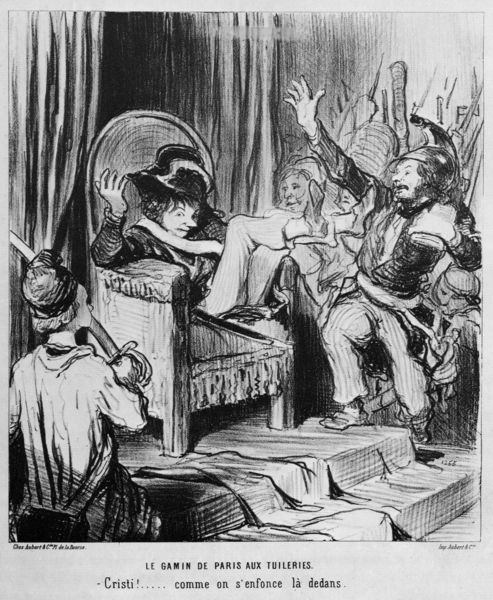
Titel: Le gamin de Paris aux Tuileries, Der Bursche von Paris in den Tuilerien
Künstler: Honoré Daumier
Standort: Paris
Institution: Privatsammlung
Schlagwörter: dunkel, fuß, gruppe, hand, mann, schatten, weiß, menschen, sitzen, finger, frankreich, frau, geste, grau, hell, hintergrund, hut, licht, männer, nase, paris, schwarz, stuhl, zeichnung, zimmer, tuch, teppich, betrunken, gelage, hose, mütze, mützen, trinken, arm, stehen, vorhang, sessel, blatt, kinder, beine, schärpe, schrift, papier, schuhe, graphik, linien, empore, füsse, französisch, laut, treppe, kaiser, könig, soldaten, thron, karikatur, bezug, stufen, podest, narr, narren, buch, kohle, aufruhr, druck, lithographie, schwarzweiss, druckgrafik, comic, radierung, stich, titel, illustration, ironie, karrikatur, revolution, satire, schwert, säbel, text, uniform, waffen, zeitung, aufstand, soldat, hektik, beschriftung, volk, napoleon, degen, scherpe, herrscher, tron, armee, heer, karkatur, daumier, serie, helme, eiss, schwarzw, schreien, mittelalter, audienz, lanzen, zwerg, jubel, gruß, französische revolution, jakobiner, bildunterschrift, abbildung, christi, zweispitz, zeichnug, treten, parodie, pöbel, männlein, thronsessel, jubeln, scherz, bezeichnet, melden, ahnd, jakobinermütze, karrigiert, klamauk, zechen, ozeichnung, karikatur+, sävel, säbeö, gezecht, gamin, napleon, kupfetstich